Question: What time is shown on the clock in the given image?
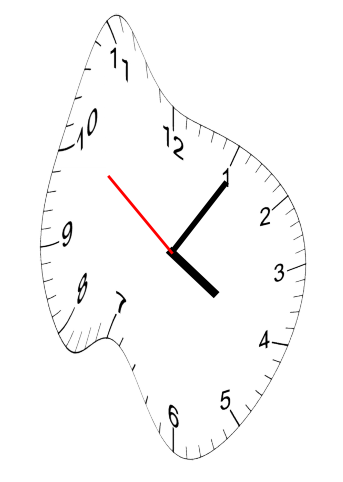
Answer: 04:05:51